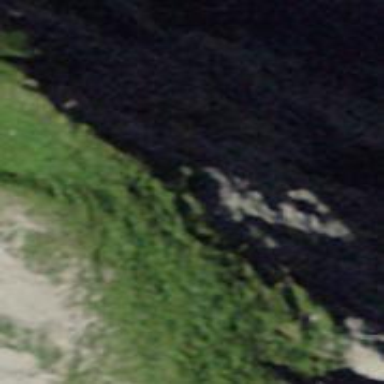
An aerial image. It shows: Natural cliff.